Question: I have a update function that for now updates the required changes to MySQL database when I run index.php.
This is updating my password buy not the name field, ive been over the code and can not work out why.
Any help is greatly appreciated.
'''
<?php
require_once 'core/init.php';
$userInsert = DB::getInstance()->update('users', 1, array(
'password' => 'newpass',
'name' => 'Ben'
));
'''
'''
public function update($table, $id, $fields) {
$set = '';
$x = 1;
foreach($fields as $name => $value) {
$set .= "{$name} = ?";
if($x < count($fields)) {
$set .= ',';
}
$x++;
}
$sql = "UPDATE {$table} SET {$set} = 'newpassword' WHERE id = {$id}";
if(!$this->query($sql, $fields)->error()) {
return true;
}
return false;
}
'''
I believe it to be a small error or mistype but I can not see the problem.
As you can see bellow the password field has been changed but the name has not

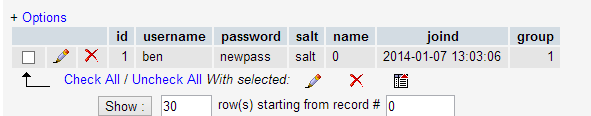
Answer: '''
public function update($table, $id, $fields) {
$set = '';
$x = 1;
foreach($fields as $name => $value) {
$set .= "{$name} = "{$value}"";
if($x < count($fields)) {
$set .= ',';
}
$x++;
}
$sql = "UPDATE {$table} SET {$set} WHERE id = {$id}";
if(!$this->query($sql, $fields)->error()) {
return true;
}
return false;
}
'''